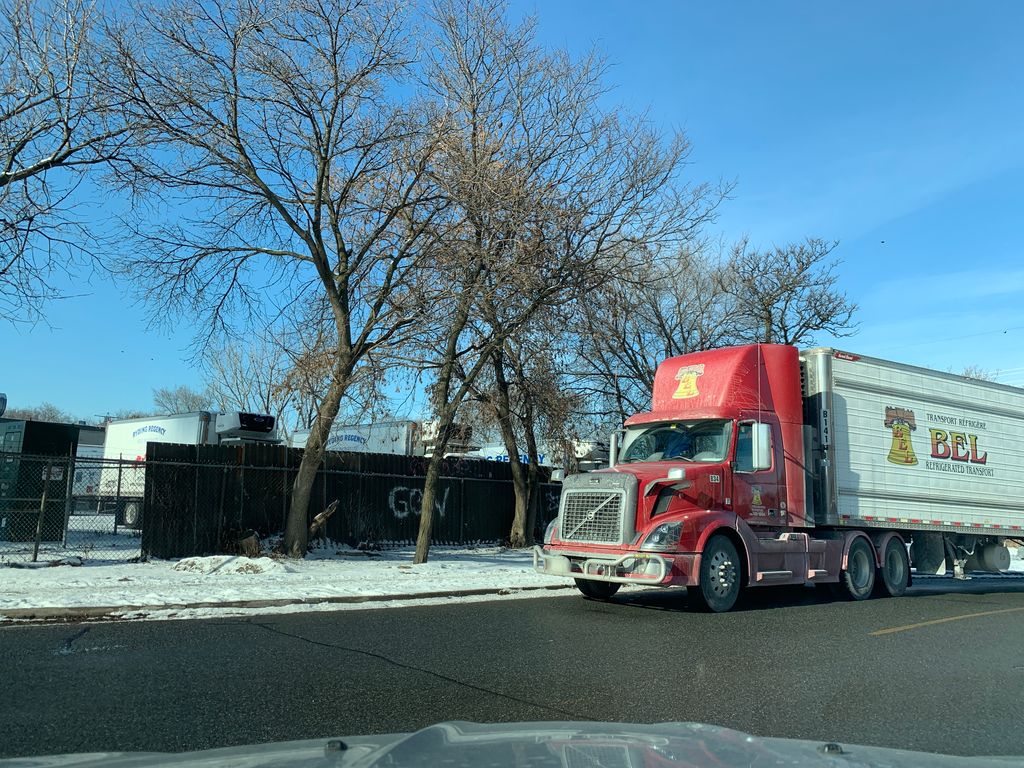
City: toronto